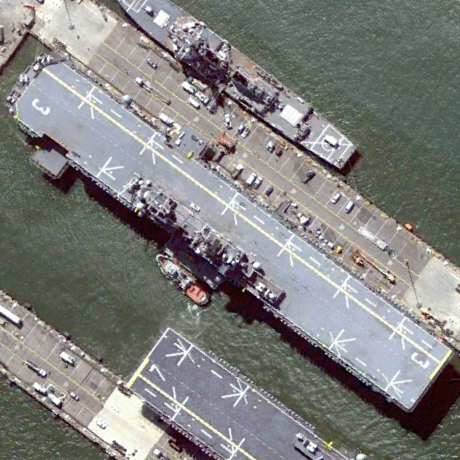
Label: assault